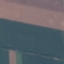
Label: AnnualCrop